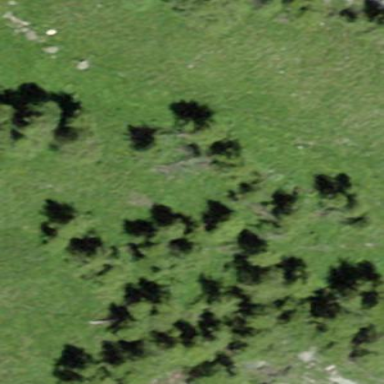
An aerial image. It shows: Forest area.